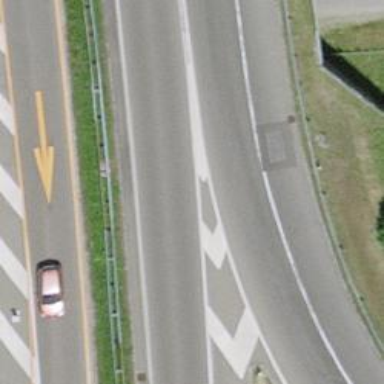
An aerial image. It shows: Asphalt motorway.